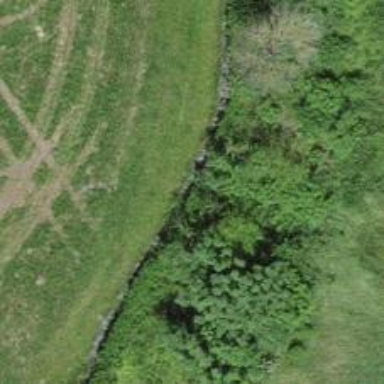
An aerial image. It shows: Ditch serving as waterway.